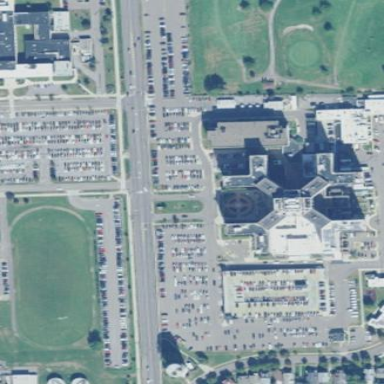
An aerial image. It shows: Hospital providing healthcare services.